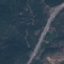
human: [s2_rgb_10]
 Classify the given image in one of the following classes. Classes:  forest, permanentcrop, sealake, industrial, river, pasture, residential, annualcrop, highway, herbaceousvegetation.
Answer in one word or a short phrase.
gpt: Highway